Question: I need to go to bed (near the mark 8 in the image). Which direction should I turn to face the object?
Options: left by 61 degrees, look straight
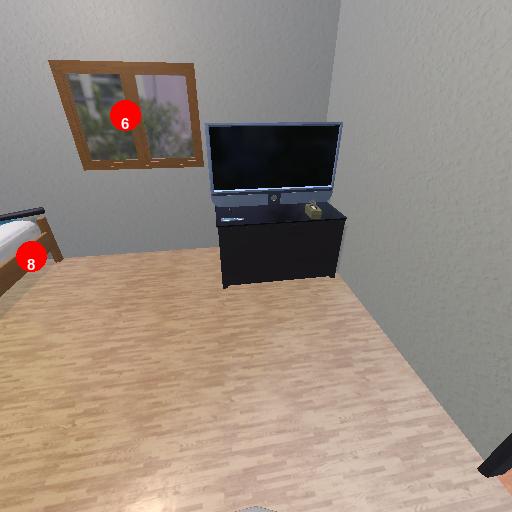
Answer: left by 61 degrees